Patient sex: F
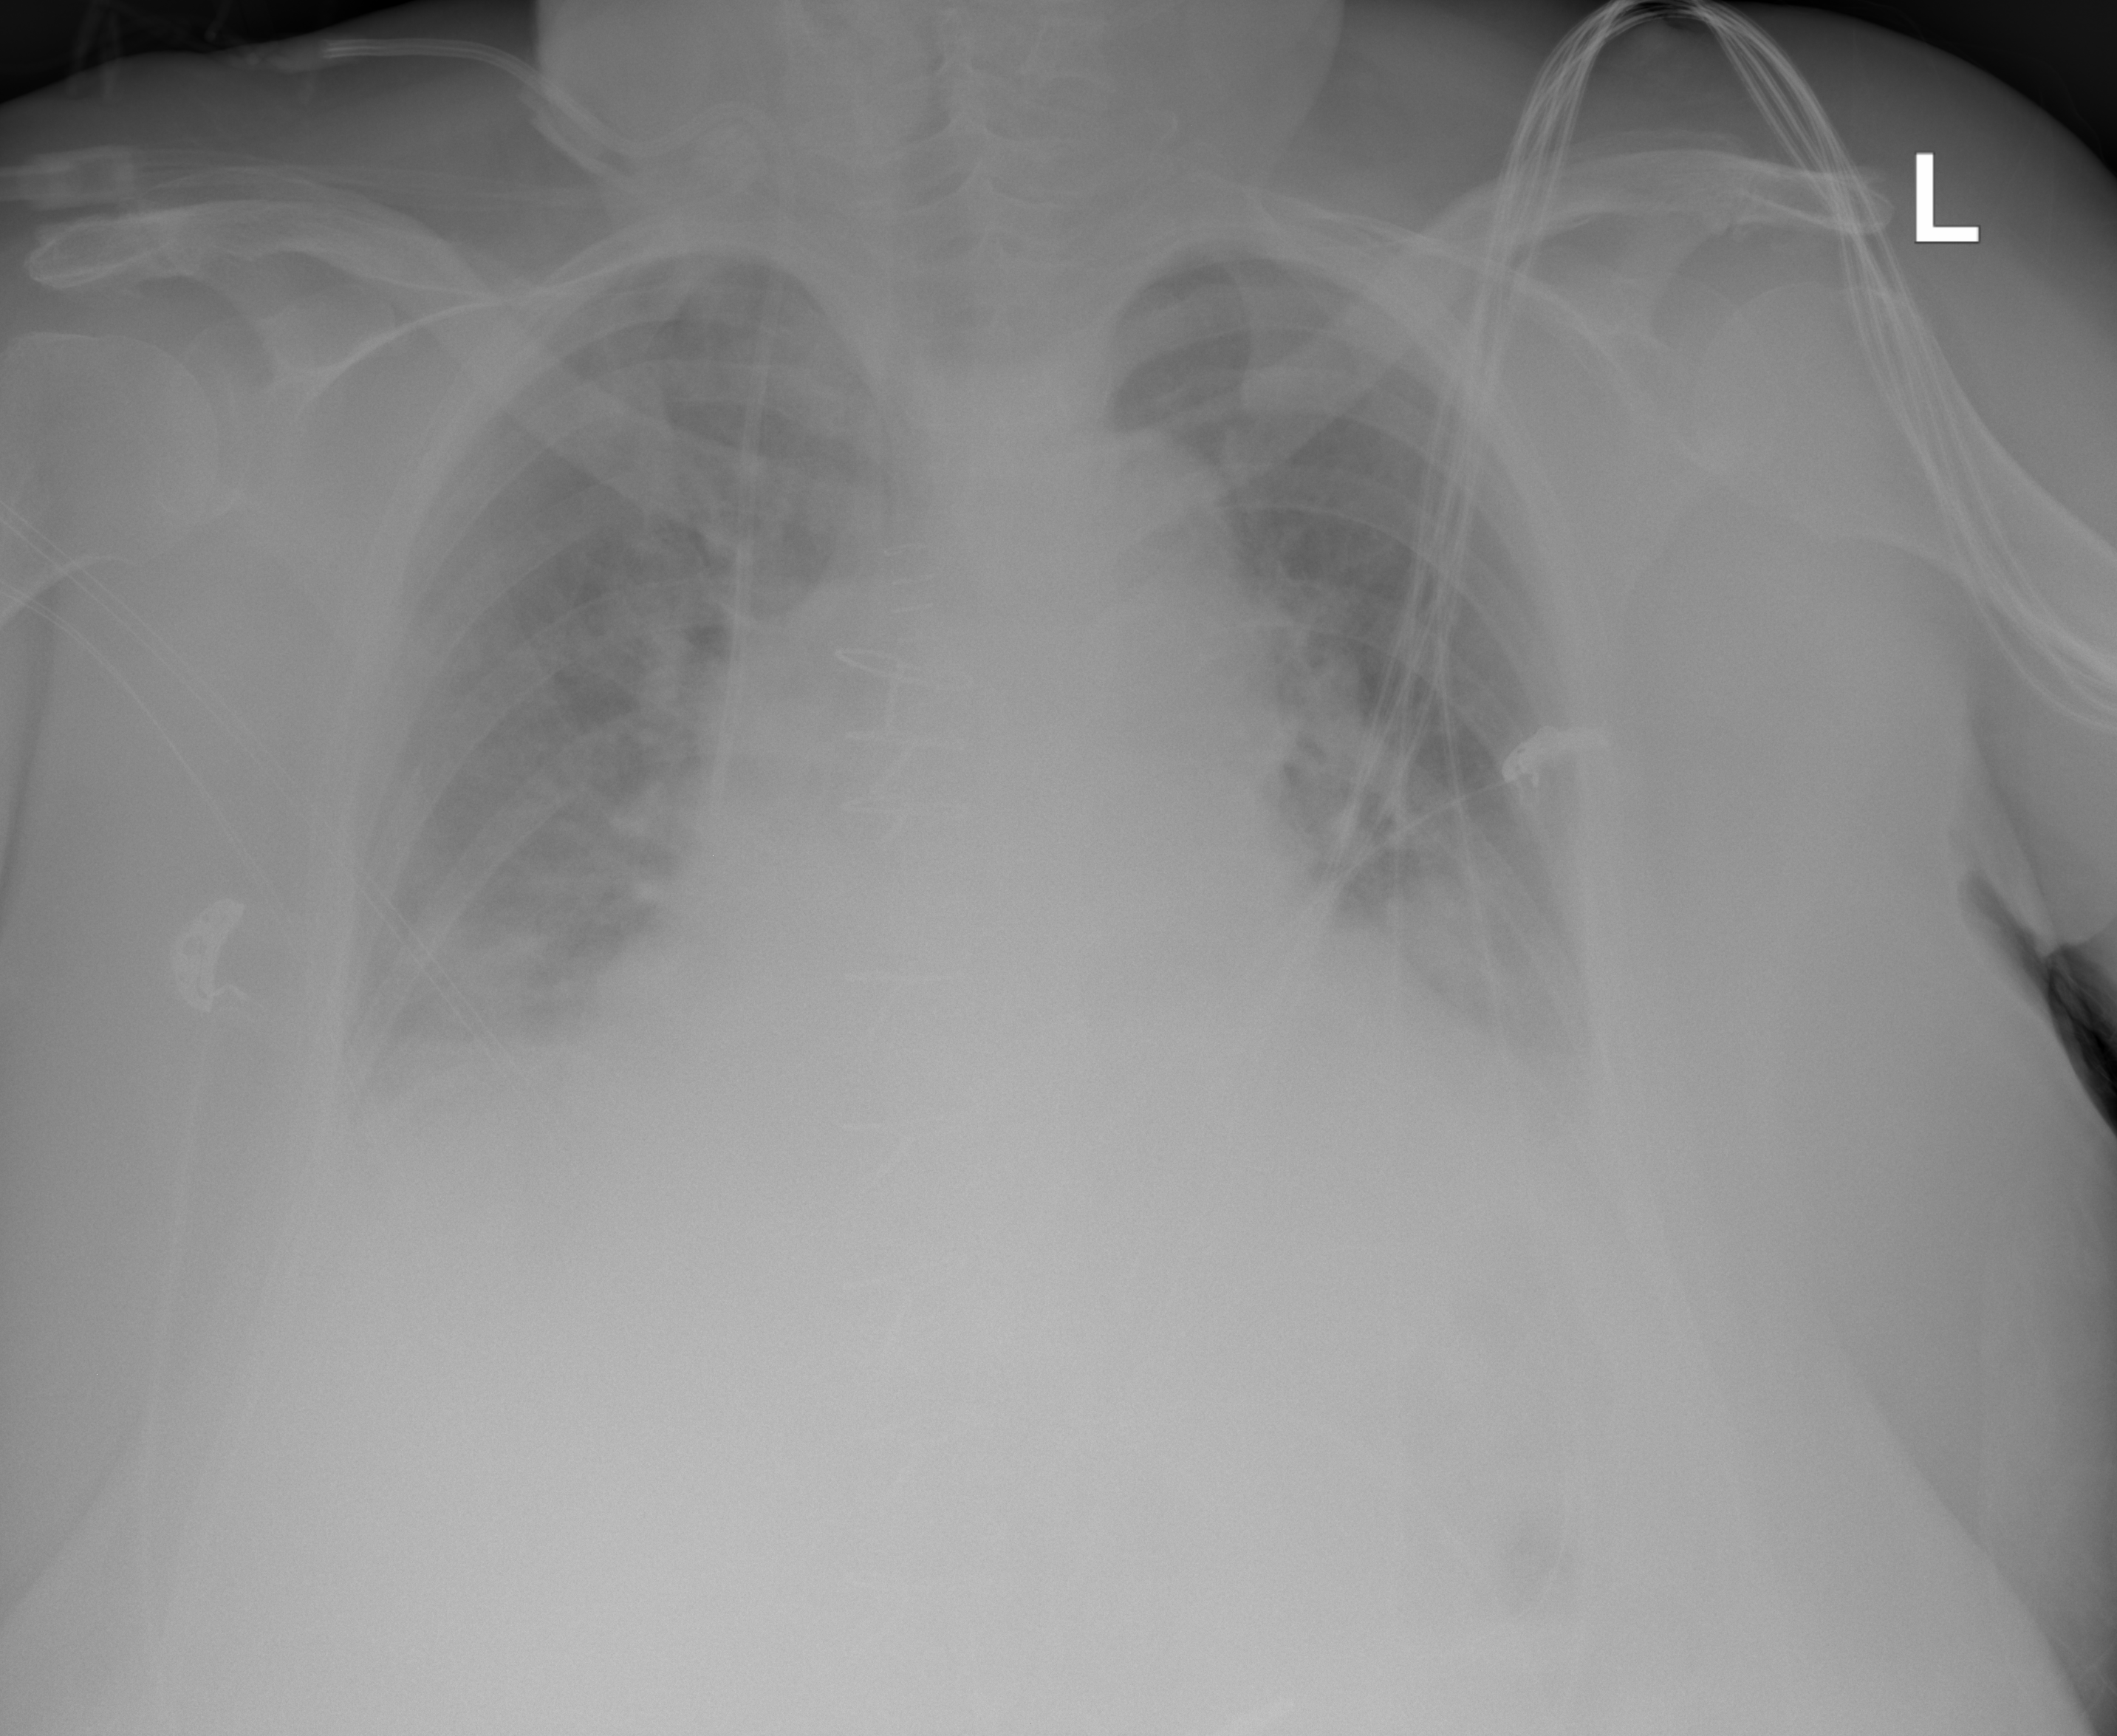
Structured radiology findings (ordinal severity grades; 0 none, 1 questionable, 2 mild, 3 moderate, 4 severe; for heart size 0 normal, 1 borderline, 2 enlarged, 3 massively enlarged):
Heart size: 0
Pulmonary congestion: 2
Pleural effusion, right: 2
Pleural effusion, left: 3
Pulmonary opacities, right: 0
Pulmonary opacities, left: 0
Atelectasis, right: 2
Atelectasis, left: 2